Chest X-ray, AP view. Patient: 45 years old, sex M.
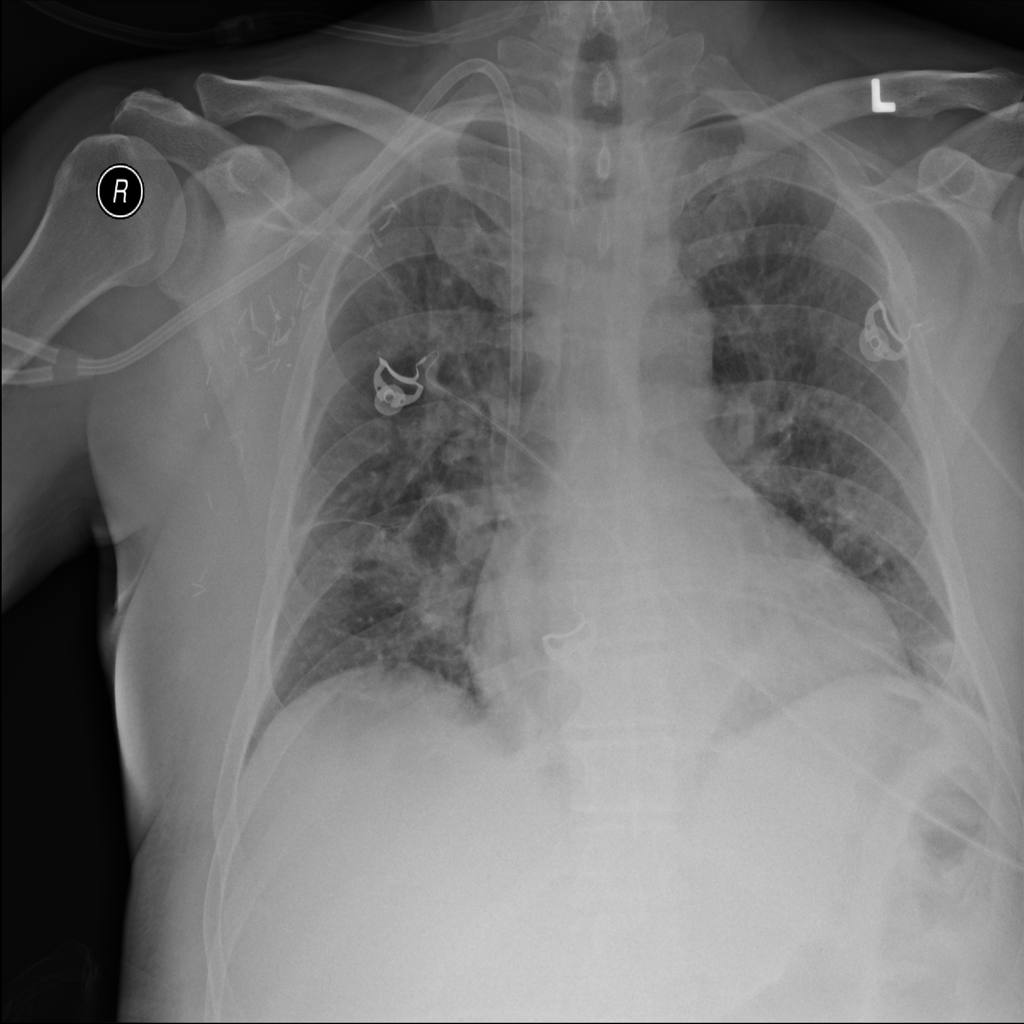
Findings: Atelectasis, Nodule